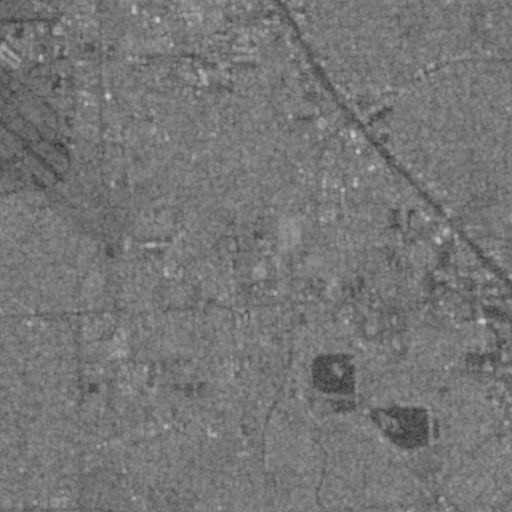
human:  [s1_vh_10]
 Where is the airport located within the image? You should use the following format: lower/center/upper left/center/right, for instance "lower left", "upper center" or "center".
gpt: The airport is located in the upper left of the image.
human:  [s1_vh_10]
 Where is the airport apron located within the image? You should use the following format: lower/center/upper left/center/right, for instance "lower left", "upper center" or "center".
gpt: The airport apron is located in the upper left of the image.
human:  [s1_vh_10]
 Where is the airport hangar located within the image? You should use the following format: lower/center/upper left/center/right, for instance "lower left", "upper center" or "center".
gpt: The airport hangar is located in the upper left of the image.
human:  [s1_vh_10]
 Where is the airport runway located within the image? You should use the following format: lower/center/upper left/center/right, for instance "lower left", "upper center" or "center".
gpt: The airport runway is located in the upper left of the image.
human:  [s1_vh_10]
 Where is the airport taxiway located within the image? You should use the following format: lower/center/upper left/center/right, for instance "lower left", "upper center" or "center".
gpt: The airport taxiway is located in the upper left of the image.
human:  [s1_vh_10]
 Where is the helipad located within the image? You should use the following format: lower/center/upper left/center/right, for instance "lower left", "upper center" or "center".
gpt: The helipad is located in the upper left of the image.
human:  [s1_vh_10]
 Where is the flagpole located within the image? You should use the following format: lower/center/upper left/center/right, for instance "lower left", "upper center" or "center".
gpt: The flagpole is located in the lower right of the image.
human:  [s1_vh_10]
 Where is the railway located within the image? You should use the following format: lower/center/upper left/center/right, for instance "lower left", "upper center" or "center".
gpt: The railway is located in the right of the image.
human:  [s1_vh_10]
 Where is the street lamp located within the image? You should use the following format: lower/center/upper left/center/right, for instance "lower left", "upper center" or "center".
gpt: The street lamp is located in the lower right of the image.
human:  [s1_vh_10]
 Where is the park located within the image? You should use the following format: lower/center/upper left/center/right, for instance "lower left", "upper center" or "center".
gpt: There is no park in the image.

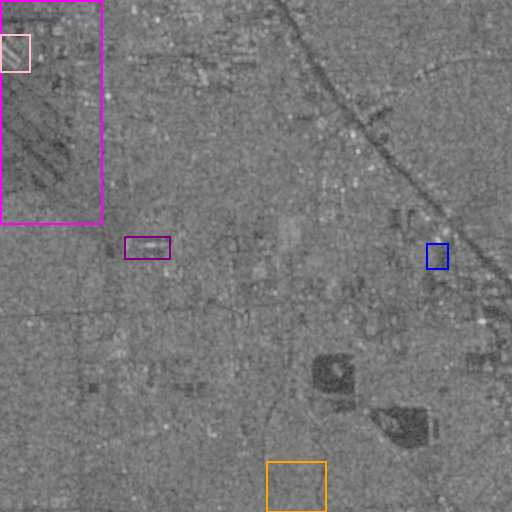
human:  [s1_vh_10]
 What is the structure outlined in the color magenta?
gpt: The structure outlined in magenta is an airport.
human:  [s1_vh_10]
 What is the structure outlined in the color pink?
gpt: The structure outlined in pink is an airport apron.
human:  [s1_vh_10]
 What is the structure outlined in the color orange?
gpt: The structure outlined in orange is a park.
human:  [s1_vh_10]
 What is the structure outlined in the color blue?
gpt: The structure outlined in blue is a parking lot.
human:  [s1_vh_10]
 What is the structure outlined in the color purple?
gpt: The structure outlined in purple is a building.
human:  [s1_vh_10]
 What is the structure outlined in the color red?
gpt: There is no red outline.